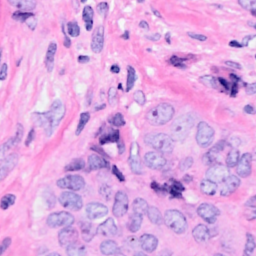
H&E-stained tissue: Breast